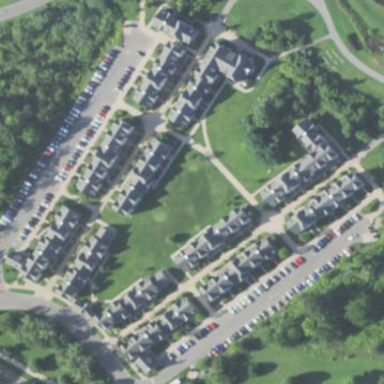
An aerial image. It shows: Residential area.